Question: I have 6000 geocoded points of TB cases for NYC. I want to subset my data by drawing circles around each point of a certain radius. Basically, I would subset the data 6000 times around each point using distance.
How can I do that?
This is an example of the coordinates of the points. For example, I want to select case 1 and only only select cases that are within 1000 feet radius of this case 1. Then I want to do the same for case2 and so on. Eventually I should end up 6000 subset of the data.

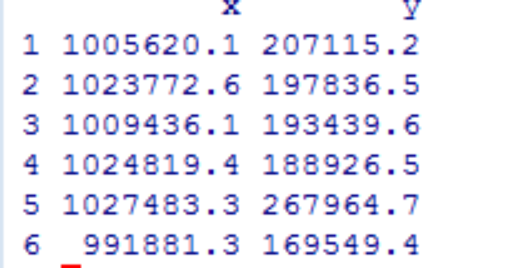
Answer: You could use the 'dist()' function to calculate the Euclidean distances between all the rows of data. Then, for each row of the resulting distance matrix, you could subset the data that meet your radius criterion. For example:
'''
# some fake data, as a matrix
x <- rnorm(10)
y <- rnorm(10)
m <- cbind(x, y)
# distances among each row of m
d <- dist(cbind(x, y))
# maximum distance cut off
radius <- 1
# subsets of m within cut off distance of each point, a list of matrices
subsets <- apply(as.matrix(d) < radius, 1, function(i) cbind(x, y)[i, ])
'''